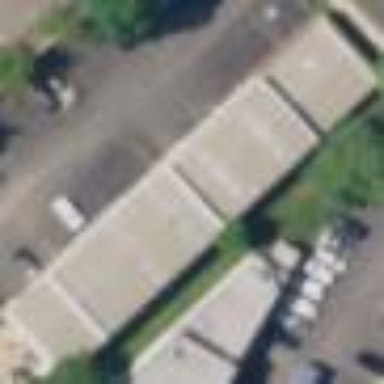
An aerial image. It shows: Commercial building.